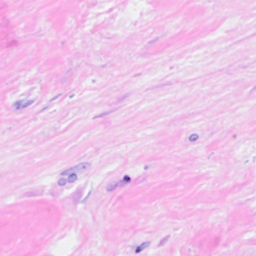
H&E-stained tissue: Breast